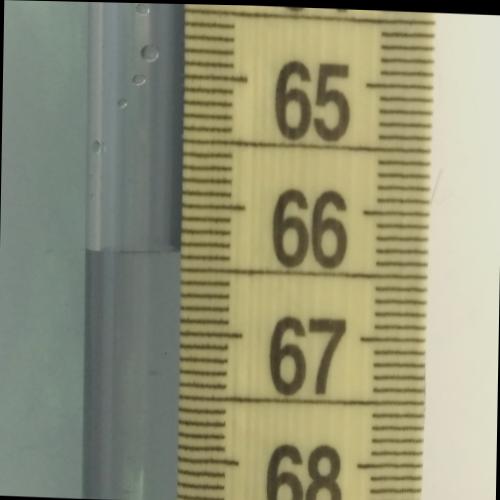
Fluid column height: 66.4 cm